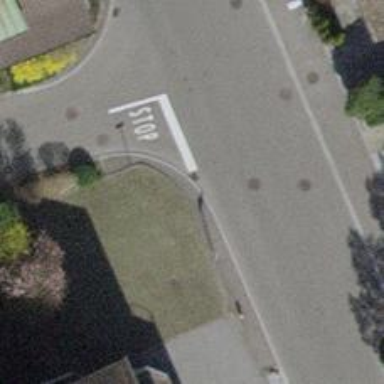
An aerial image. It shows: Sidewalk along the footway.